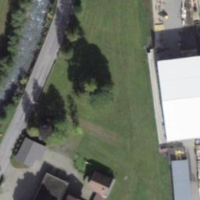
EUNIS habitat code: 24
Species observed at this site:
Bufo bufo
Chamaenerion angustifolium
Geranium robertianum